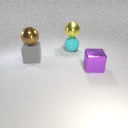
large cyan rubber sphere below large yellow metal sphere